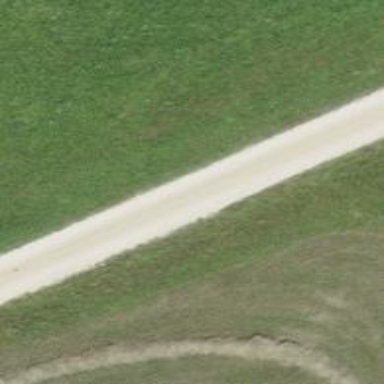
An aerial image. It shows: Gravel track with grade 2 quality.